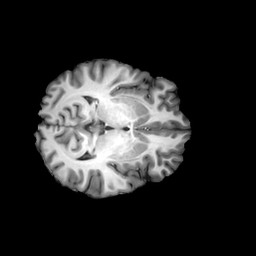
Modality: T1w
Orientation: axial
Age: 32
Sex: male
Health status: healthy